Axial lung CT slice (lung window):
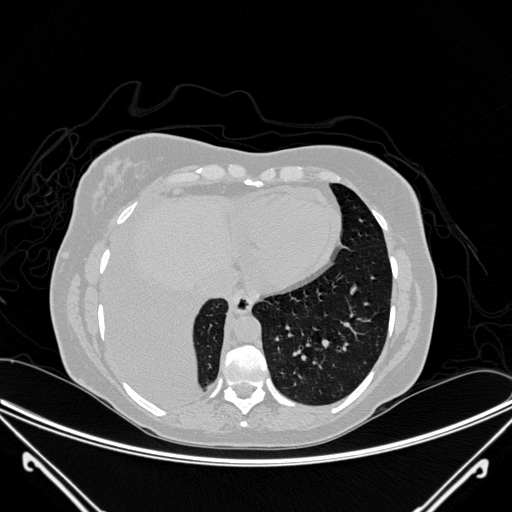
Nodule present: no